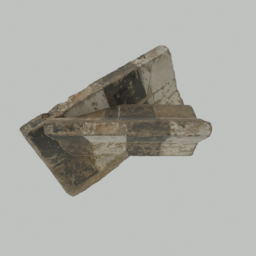
Label: architecture